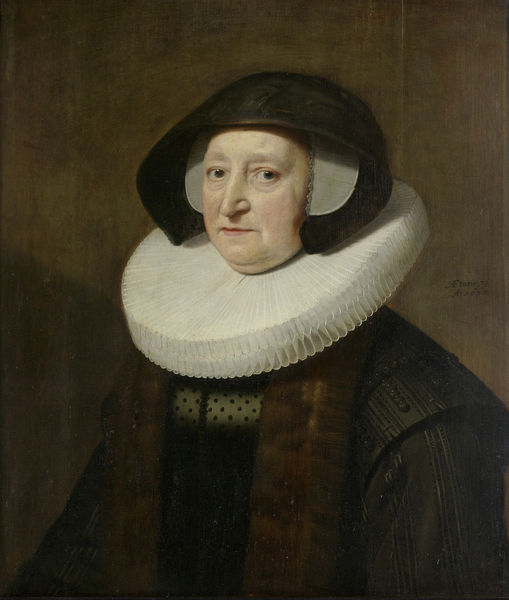
Titel: Portret van Maria Petitpas (?-1640)
Künstler: Michiel Jansz. van Mierevelt
Standort: Amsterdam
Institution: Rijksmuseum
Schlagwörter: dunkel, gemälde, rubens, umhang, braun, frau, mund, nase, schwarz, weiss, haube, alt, alte, augen, barock, kleidung, kragen, mühlsteinkragen, niederlande, portrait, porträt, öl, gewand, traurig, ölgemälde, ernst, verkniffen, pelzstola, kaputze, historisch, kopfhaube, halbbild, duester, grosse nase